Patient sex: F
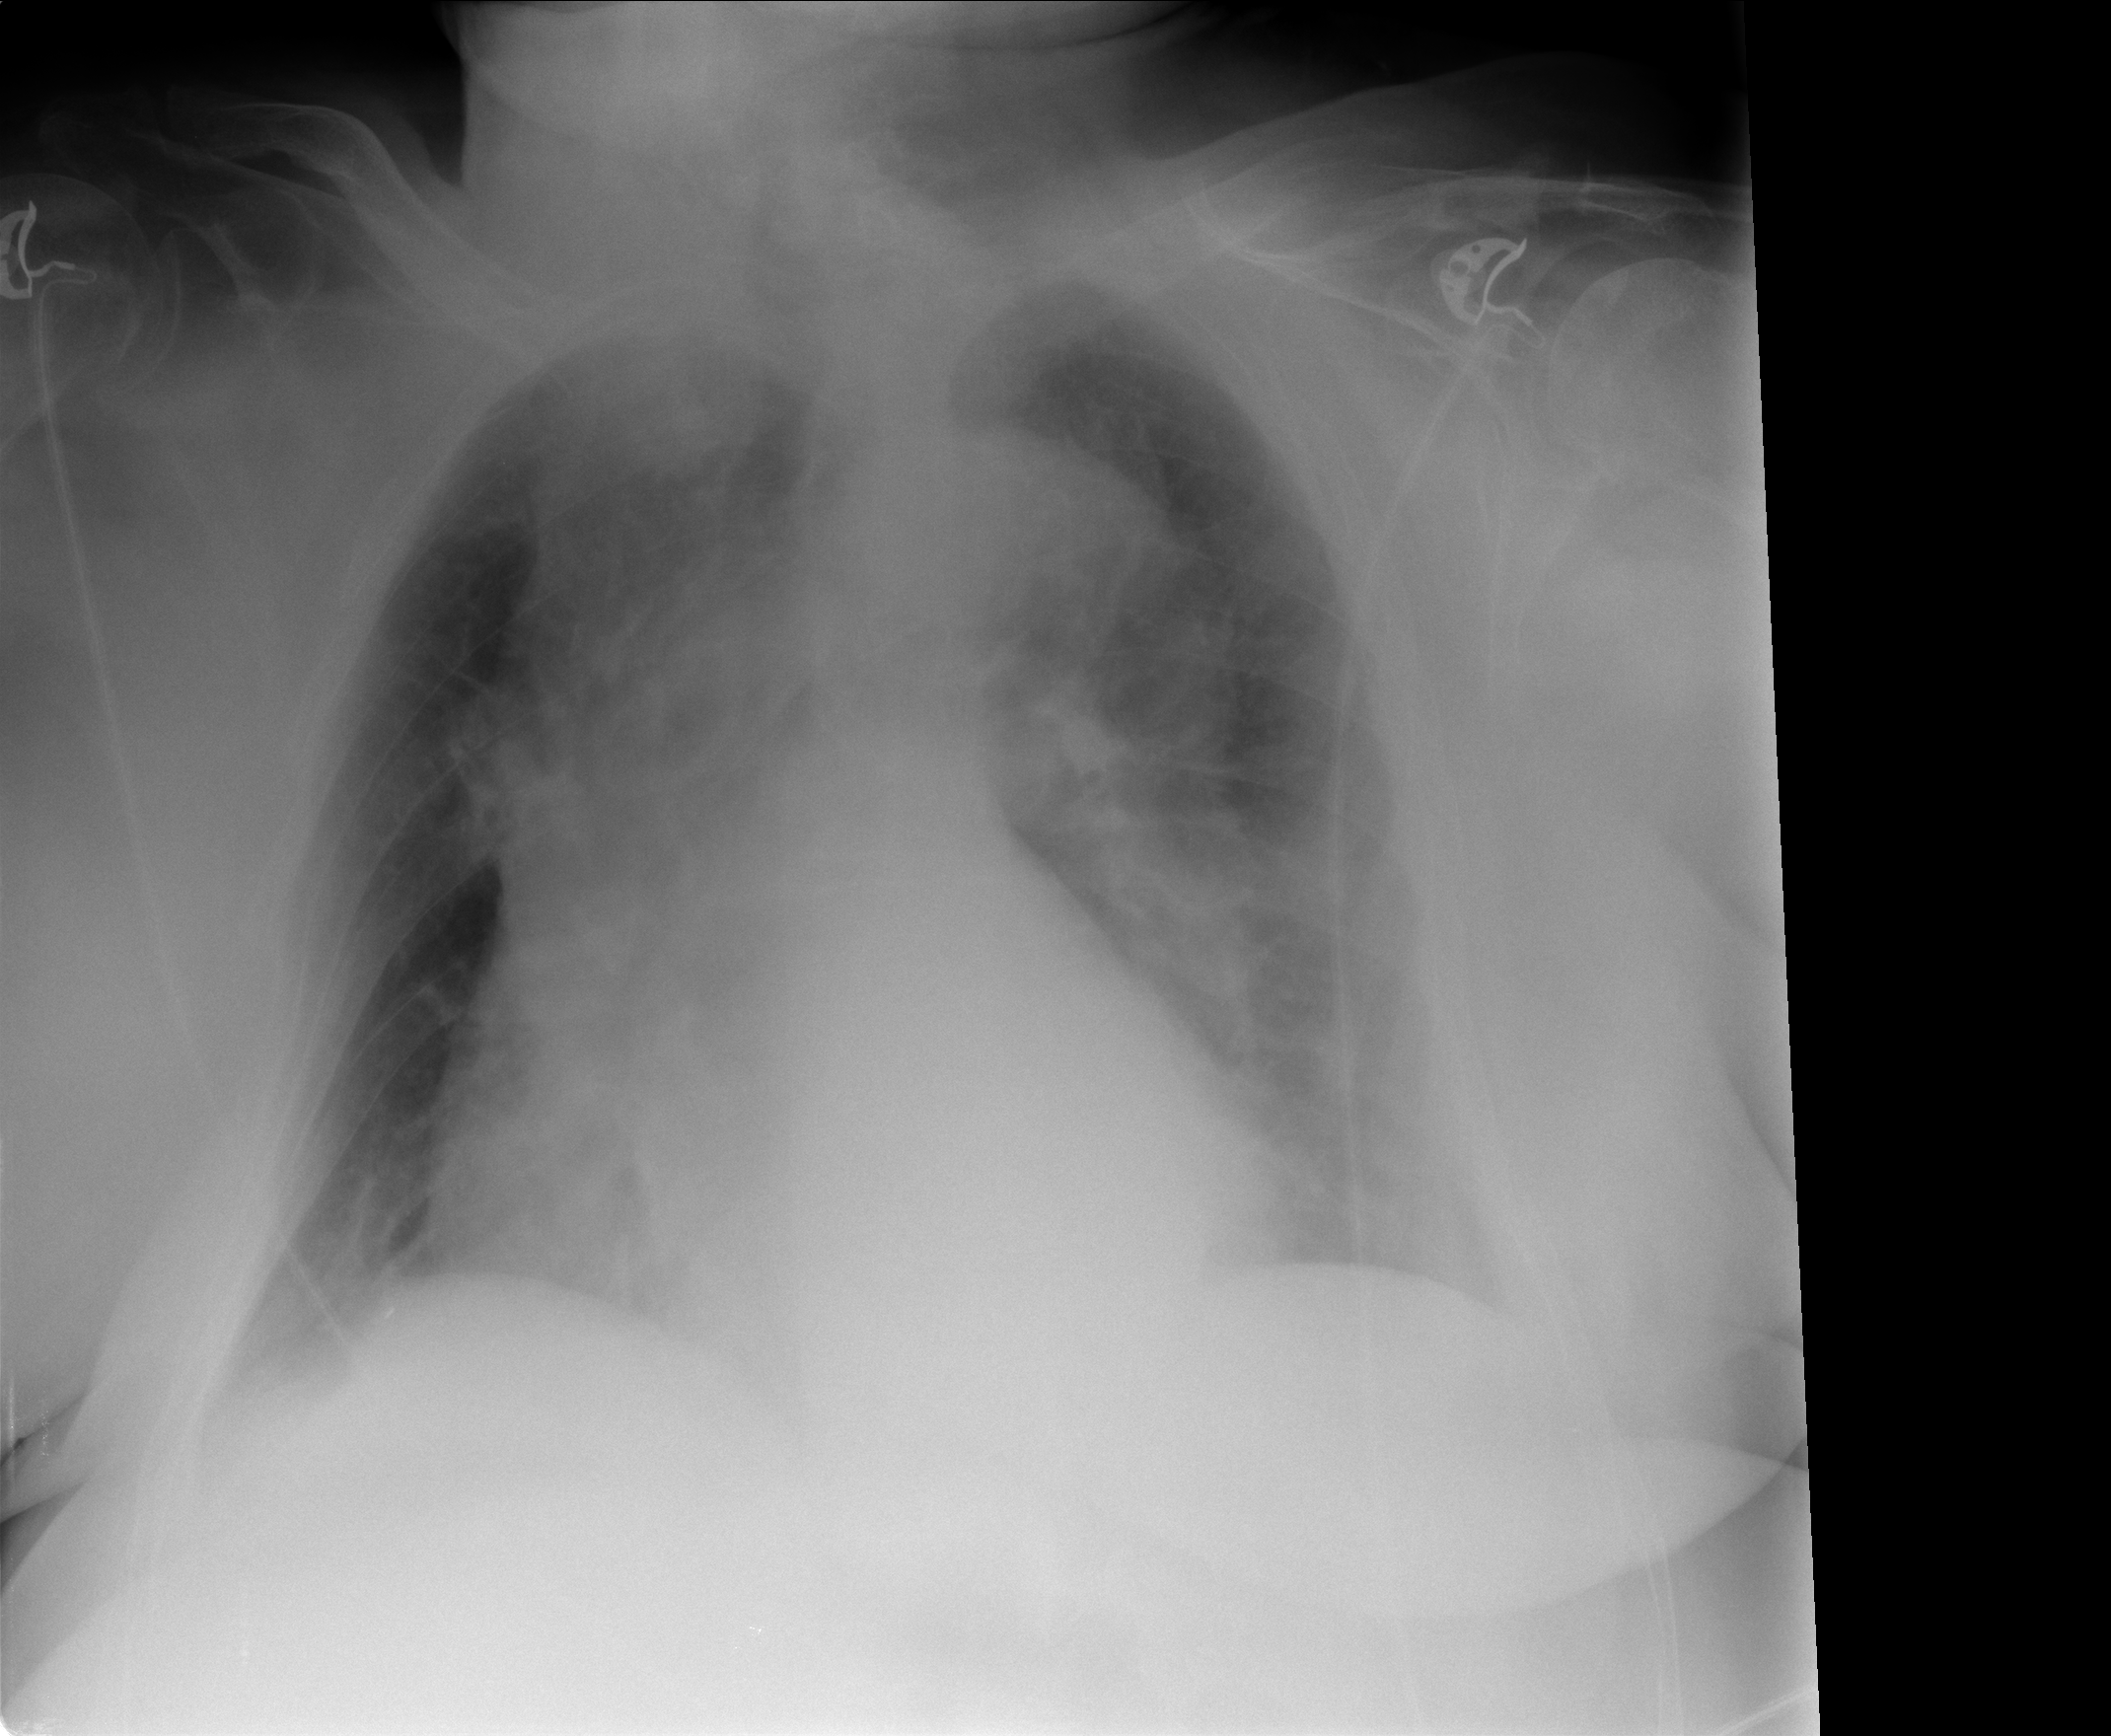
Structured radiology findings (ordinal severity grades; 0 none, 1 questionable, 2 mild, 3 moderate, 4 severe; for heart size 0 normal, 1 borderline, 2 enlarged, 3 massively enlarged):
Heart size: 2
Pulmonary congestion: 0
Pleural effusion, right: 0
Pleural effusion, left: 2
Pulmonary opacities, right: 2
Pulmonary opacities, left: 2
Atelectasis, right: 2
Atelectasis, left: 2